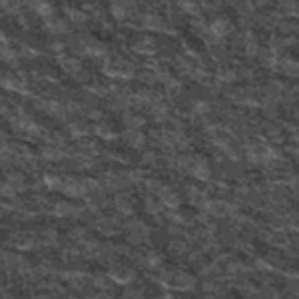
Label: frost